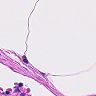
Metastatic tissue present: no